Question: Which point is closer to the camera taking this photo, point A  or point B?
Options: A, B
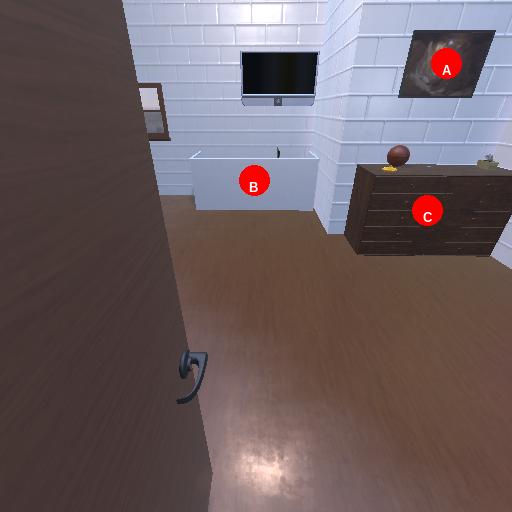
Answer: A